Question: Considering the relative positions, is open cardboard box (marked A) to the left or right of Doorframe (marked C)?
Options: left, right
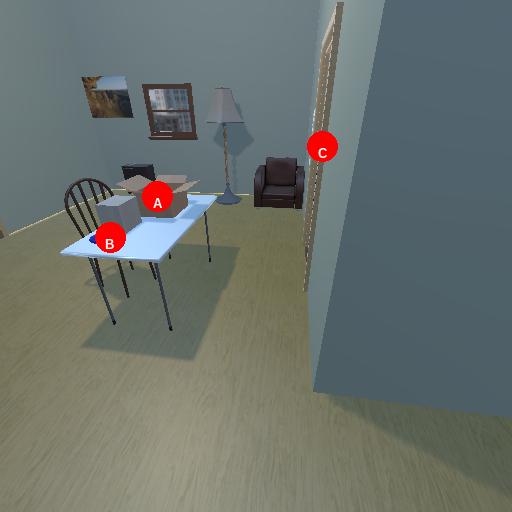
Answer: left